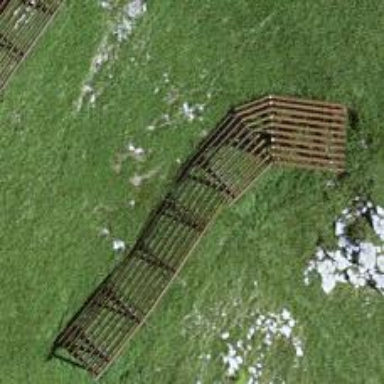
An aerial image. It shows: Snow fence that is man-made.